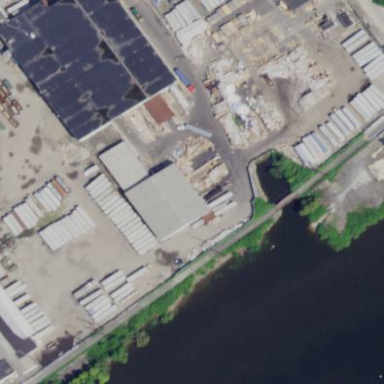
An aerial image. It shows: Industrial building.